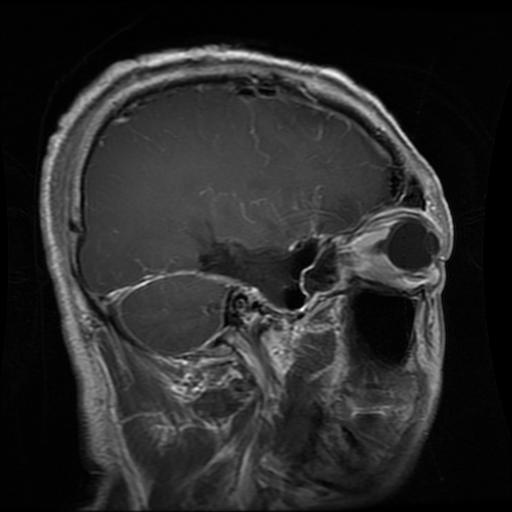
Label: glioma